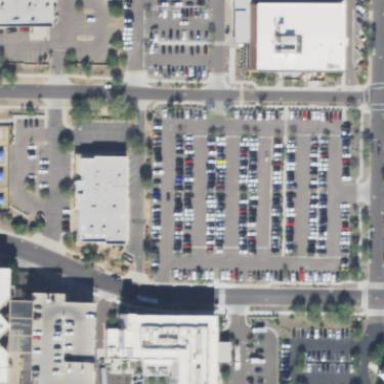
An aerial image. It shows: Parking area with asphalt surface.